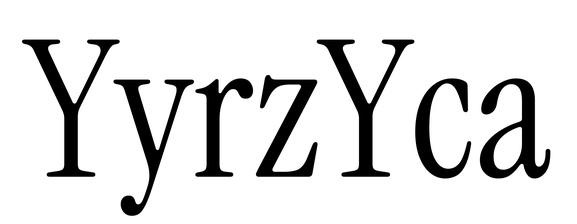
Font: InstrumentSerif-Regular